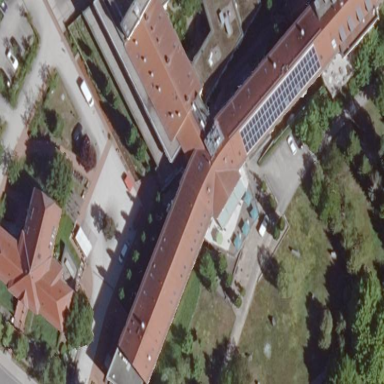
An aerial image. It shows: Hospital building.